Question: how to get records count of this month?
I want to count user of this month ? "this month" should be calculate by mysql itself. how to write the sql?

'''
SET FOREIGN_KEY_CHECKS=0;
-- ----------------------------
-- Table structure for 'a'
-- ----------------------------
DROP TABLE IF EXISTS 'a';
CREATE TABLE 'a' (
'id' int(11) NOT NULL auto_increment,
'name' varchar(30) default NULL,
'date' datetime default NULL,
PRIMARY KEY ('id')
) ENGINE=MyISAM AUTO_INCREMENT=8 DEFAULT CHARSET=utf8;
-- ----------------------------
-- Records of a
-- ----------------------------
INSERT INTO 'a' VALUES ('1', 'jimy', '2014-02-11 09:24:42');
INSERT INTO 'a' VALUES ('7', 'khon', '2014-02-19 09:24:50');
INSERT INTO 'a' VALUES ('3', 'tina', '2014-01-11 09:25:03');
INSERT INTO 'a' VALUES ('4', 'kelvin', '2013-12-11 09:25:09');
INSERT INTO 'a' VALUES ('5', 'ricky', '2014-02-12 09:25:14');
'''
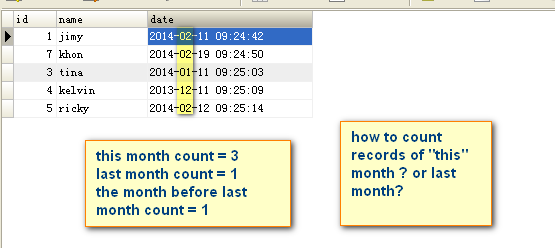
Answer: MONTH(date) only returns the month number, it won't work with multiple years data.
'''
SELECT COUNT(*) count
FROM a
WHERE EXTRACT(YEAR_MONTH FROM a.date) = EXTRACT(YEAR_MONTH FROM NOW())
'''
Or you could use:
'''
SELECT COUNT(*) count
FROM a
WHERE DATE_FORMAT(a.date,'%Y%m') = DATE_FORMAT(NOW(),'%Y%m')
'''